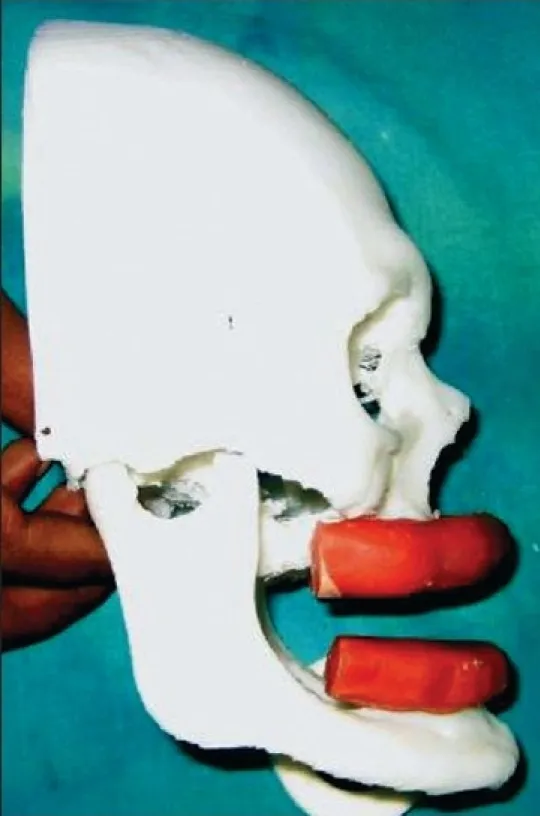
Three dimensional skull model of the patient used to assess the height and the width of the required upper and lower alveolus.
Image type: radiology (ct)